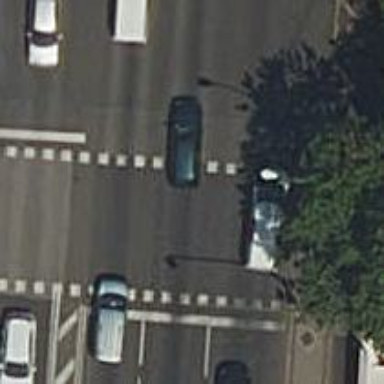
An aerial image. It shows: Road crossing with traffic signals.